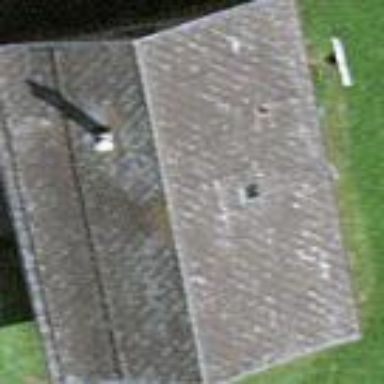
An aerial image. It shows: Farm building with gabled roof.